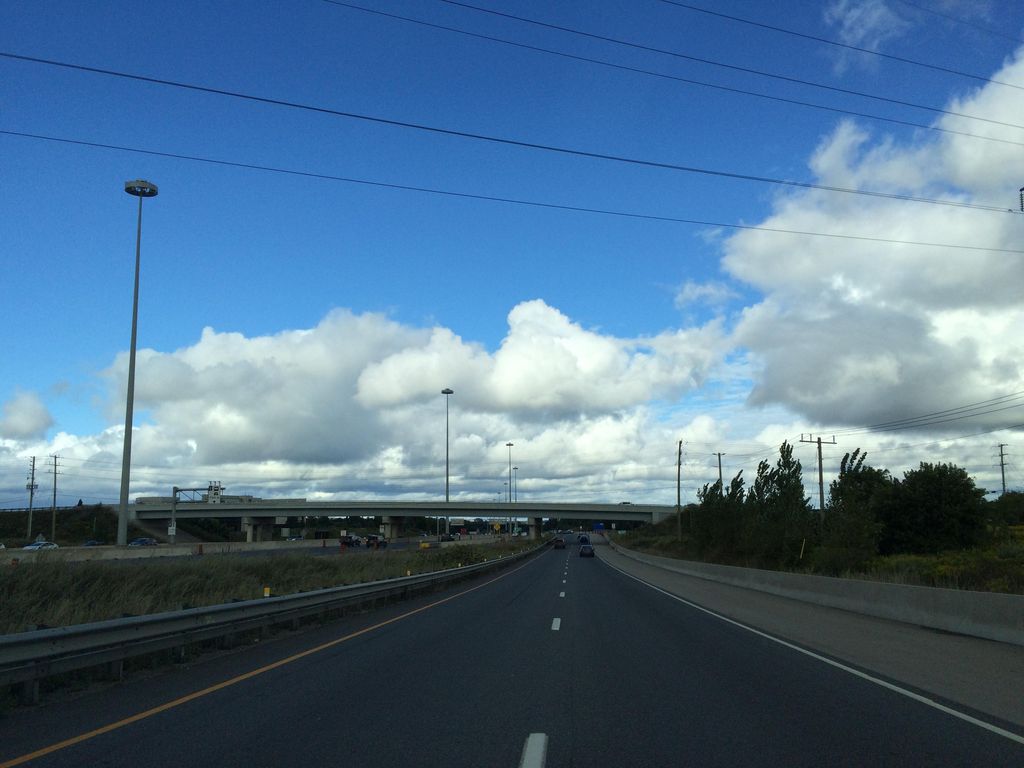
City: kitchener-waterloo